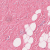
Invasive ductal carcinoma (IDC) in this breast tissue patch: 0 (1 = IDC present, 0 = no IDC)